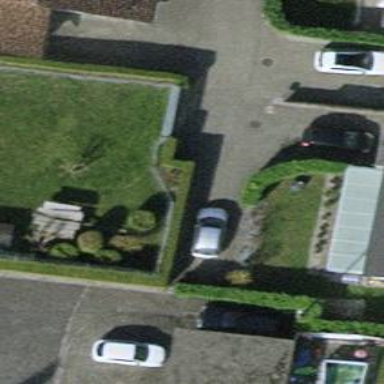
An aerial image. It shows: Living street.